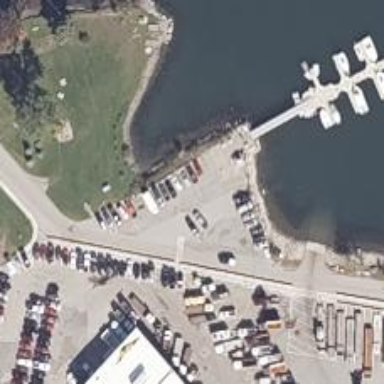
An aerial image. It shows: Marina on leisure land.